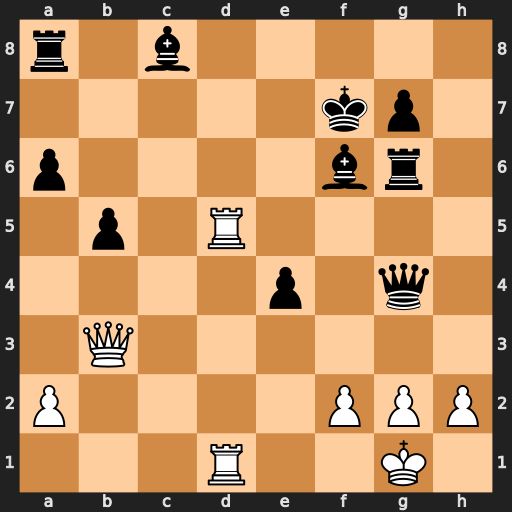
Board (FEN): r1b5/5kp1/p4br1/1p1R4/4p1q1/1Q6/P4PPP/3R2K1
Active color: w
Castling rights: -
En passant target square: -
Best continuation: Rd7+ Ke8 Qf7#